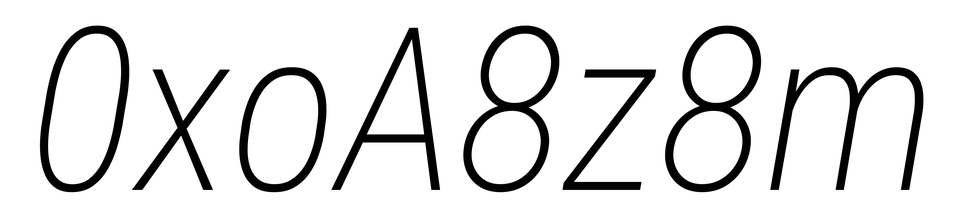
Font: Roboto-Italic_Condensed_ExtraLight_Italic